Field crop: maize
Growth stage: 2
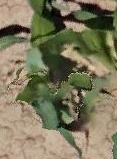
Species: maize